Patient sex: M
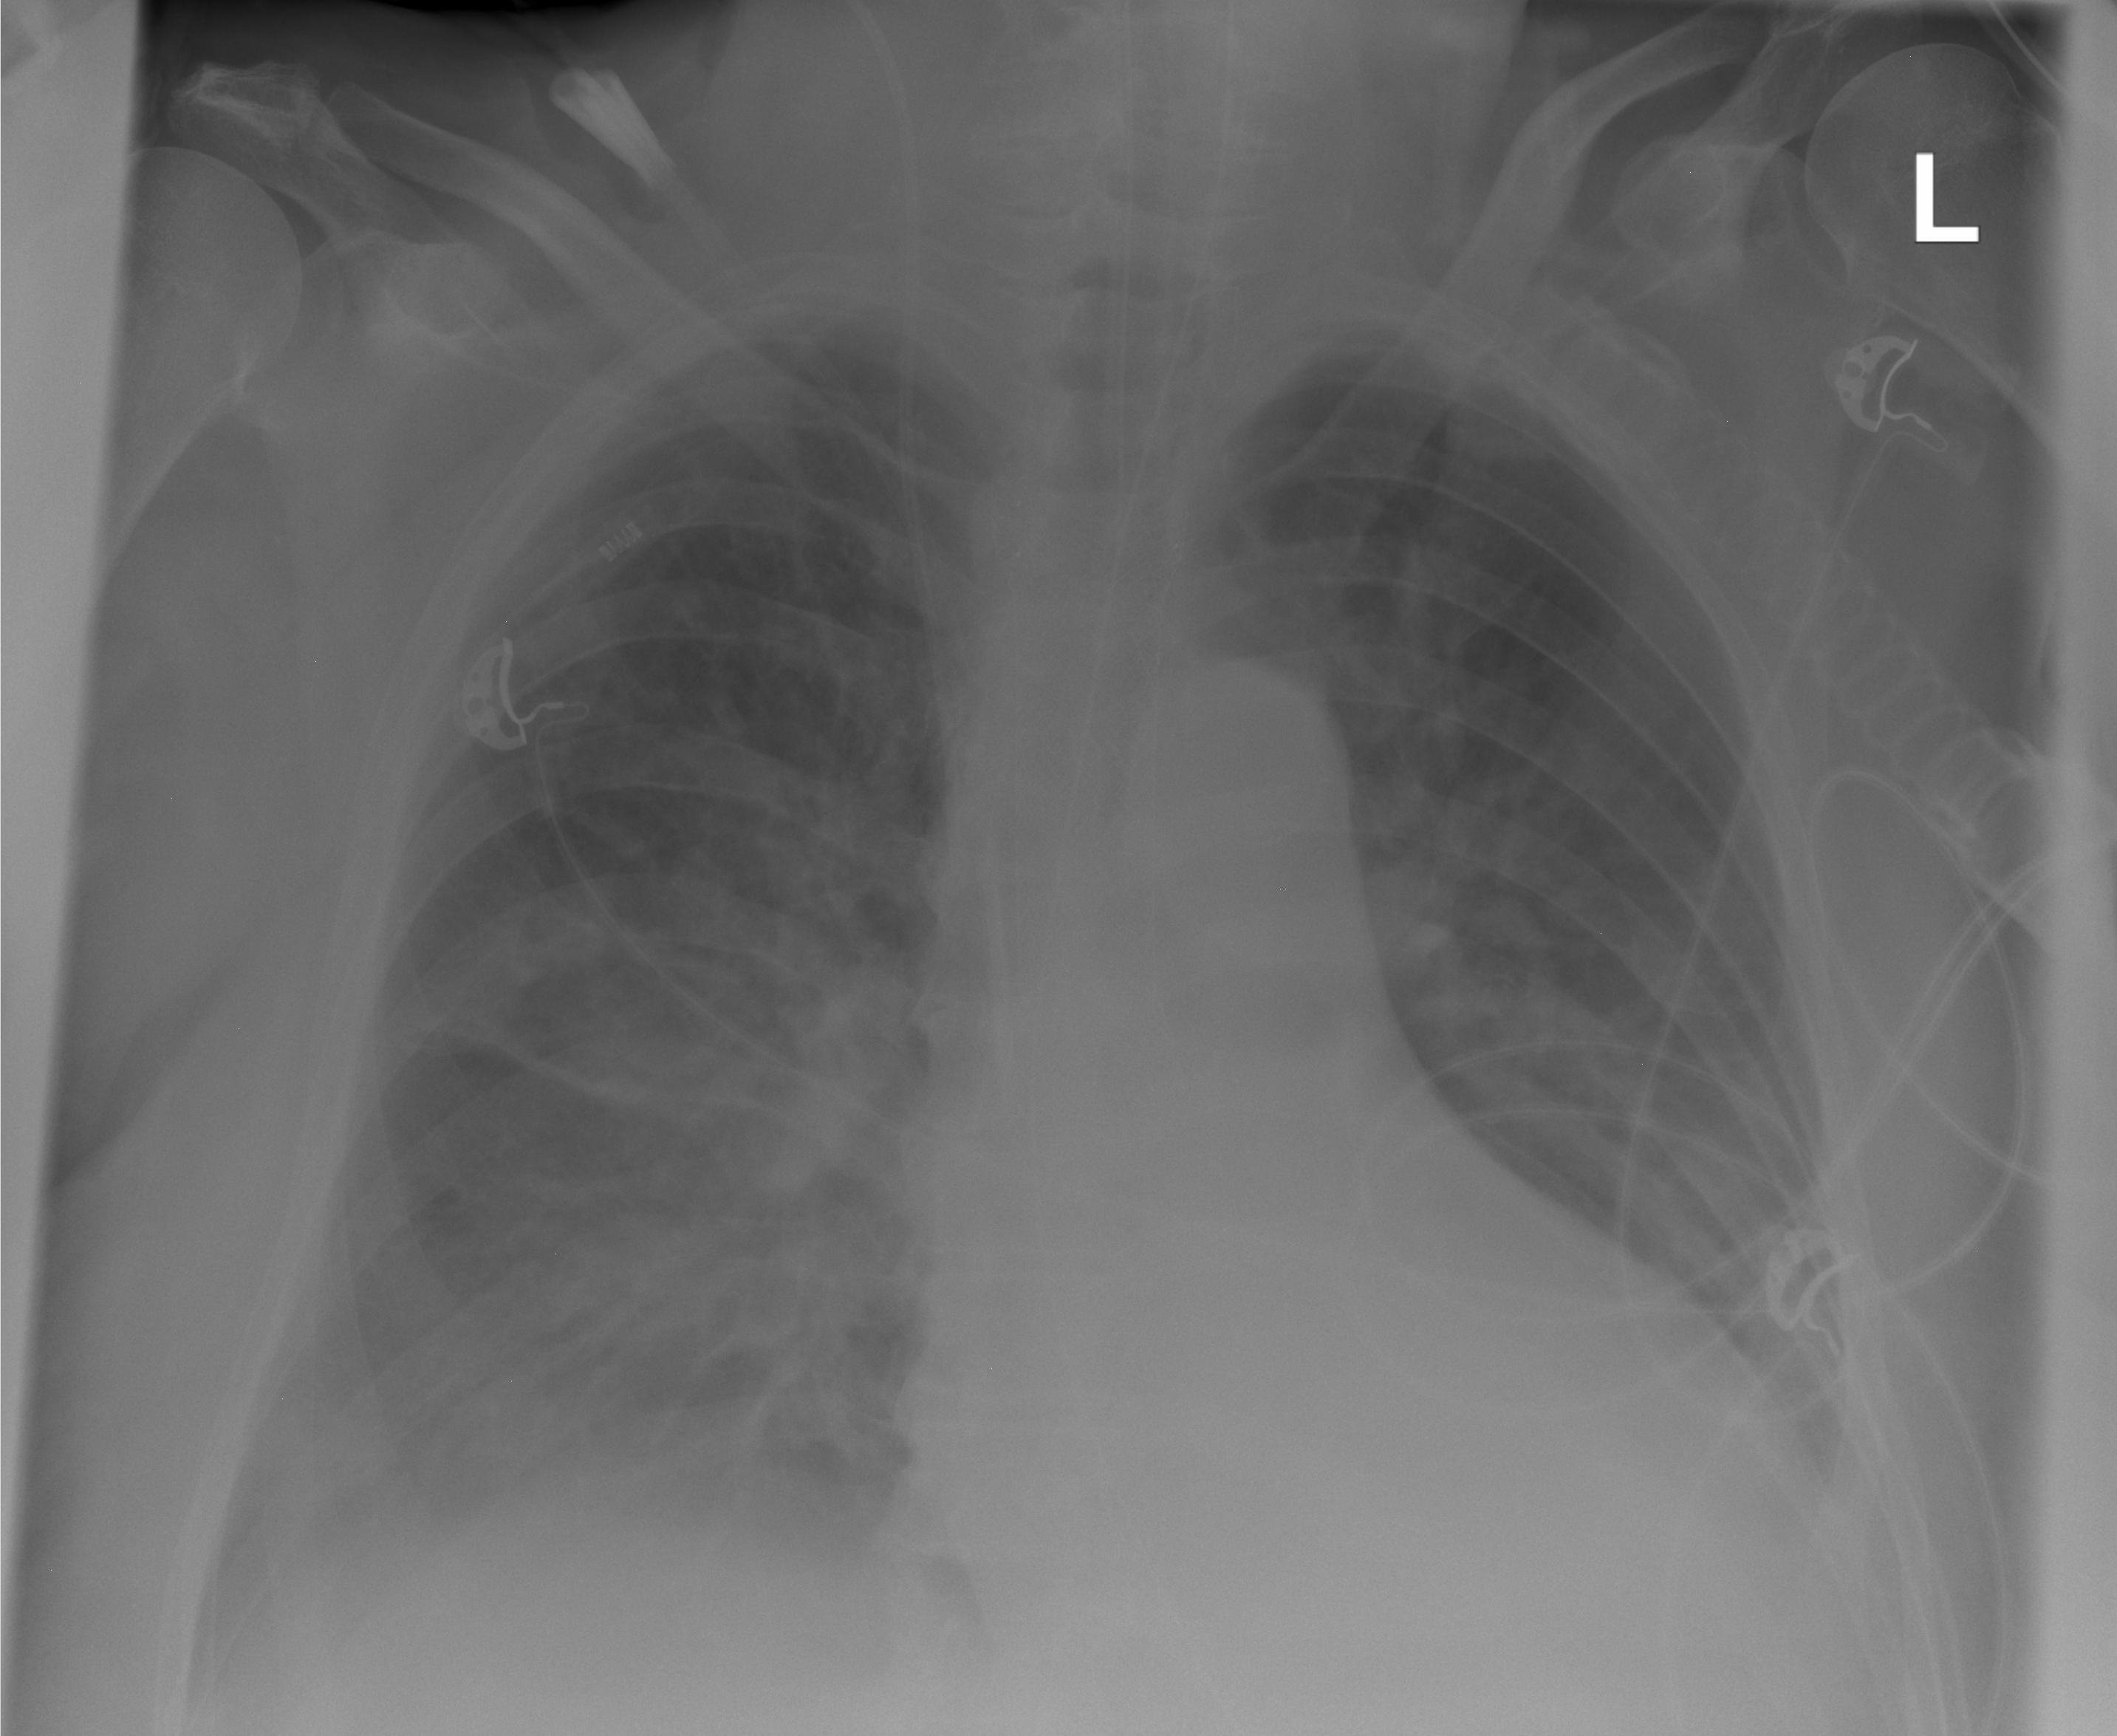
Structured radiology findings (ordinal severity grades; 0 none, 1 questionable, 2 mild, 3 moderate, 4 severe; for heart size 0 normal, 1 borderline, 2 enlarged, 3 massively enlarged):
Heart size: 0
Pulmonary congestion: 3
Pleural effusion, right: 2
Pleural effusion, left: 2
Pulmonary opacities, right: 0
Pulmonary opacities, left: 0
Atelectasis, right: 2
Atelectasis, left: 2